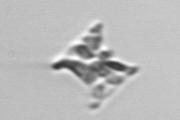
Label: Eucampia